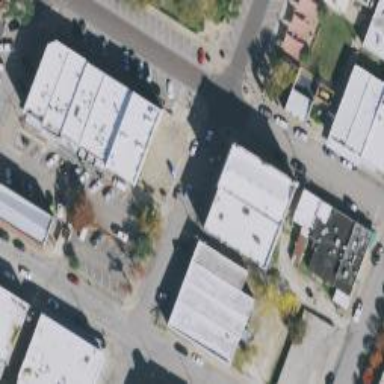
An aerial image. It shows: Retail area.